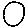
Label: circle